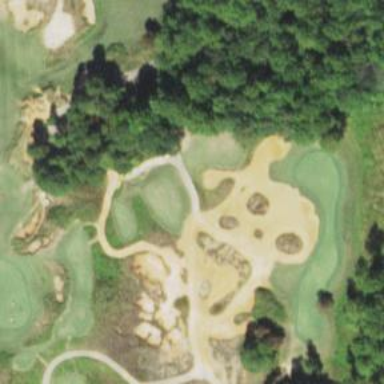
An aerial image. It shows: Bunker on golf course.